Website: apple-inc
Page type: account-selection
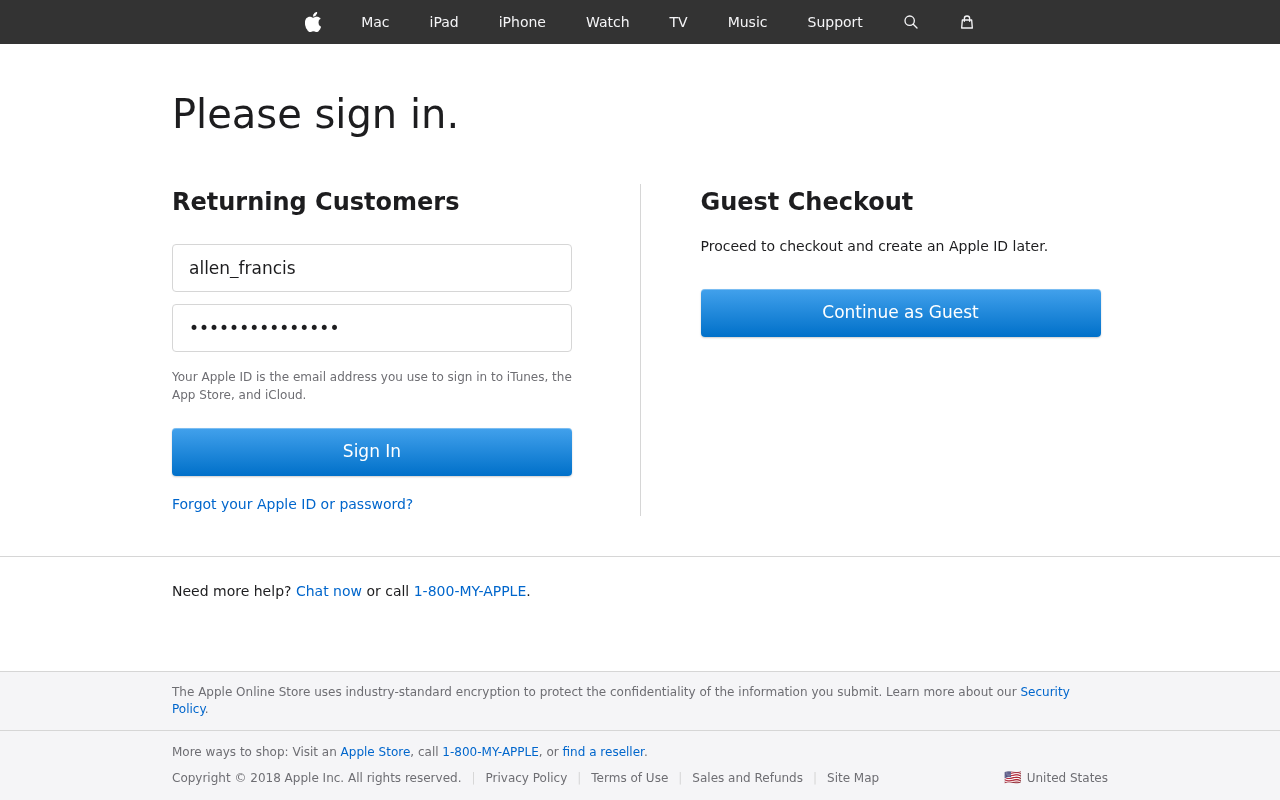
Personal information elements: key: PII_LOGIN_USERNAME
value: allen_francis